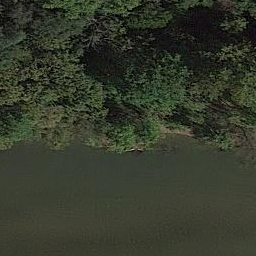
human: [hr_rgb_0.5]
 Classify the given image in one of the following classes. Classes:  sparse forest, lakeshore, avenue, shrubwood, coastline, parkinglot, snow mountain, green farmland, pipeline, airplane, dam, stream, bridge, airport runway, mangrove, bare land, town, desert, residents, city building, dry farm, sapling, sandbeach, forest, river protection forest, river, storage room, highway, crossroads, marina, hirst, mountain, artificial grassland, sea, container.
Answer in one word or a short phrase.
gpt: river protection forest